Question: I have created a website that contains that uses XML to drive some of its contents, for example, the current exchange rates as shown below.

The website compares three exchange rates and I currently use a separate functions for each city that perform identical goals e.g. returning the current exchange rates.
The only difference between these functions are the positions of the item tag from the XML document that I request the data from.
'''
$exchange['rate'] = $xml->channel->item[15]->description;
'''
Notice in the above array which provides access to the Euro currency. In the following, the USA currency is as below.
'''
$exchange['rate'] = $xml->channel->item[56]->description;
'''
Any ideas if it is possible to combine the three functions into a single one to increase cohesion?
The function I use for accessing the Euro currency is:
'''
<?php
function get_rate1(SimpleXMLElement $xml) {
// Match numeric values before and after decimal place
$exchange['rate'] = $xml->channel->item[15]->description;
preg_match('/([0-9]+\.[0-9]+)/', $exchange['rate'], $matches);
$rate = $matches[0];
// Get currency type from title
$title['rate'] = $xml->channel->item[15]->title;
$title = explode('/', $title['rate']);
$title = $title[0];
echo $rate . ' ' . $title . '<br />';
return $rate;
}
?>
'''
The feed URL's are set in another configuration script called cityConfig.php
'''
<?php
// City 1 //
$city1 = 'Paris';
$exchangeRate1 = '1 Euro';
$exchangeRate1RssUrl = 'http://themoneyconverter.com/rss-feed/EUR/rss.xml';
?>
'''
Thanks in advance
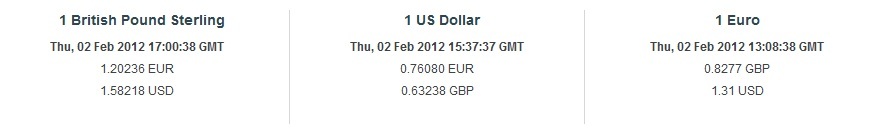
Answer: How about you change the rate function to this:
'''
<?php
function get_rate(SimpleXMLElement $xml, $id) {
// Match numeric values before and after decimal place
$exchange['rate'] = $xml->channel->item[$id]->description;
preg_match('/([0-9]+\.[0-9]+)/', $exchange['rate'], $matches);
$rate = $matches[0];
// Get currency type from title
$title['rate'] = $xml->channel->item[$id]->title;
$title = explode('/', $title['rate']);
$title = $title[0];
echo $rate . ' ' . $title . '<br />';
return $rate;
}
?>
'''
Then you can call it like this instead:
'''
$rate1 = get_rate($xml,15);
$rate2 = get_rate($xml,56);
'''